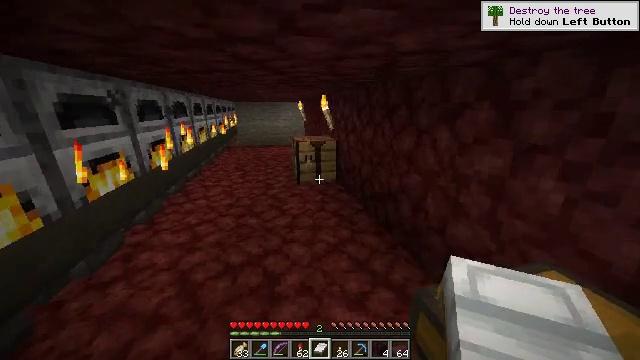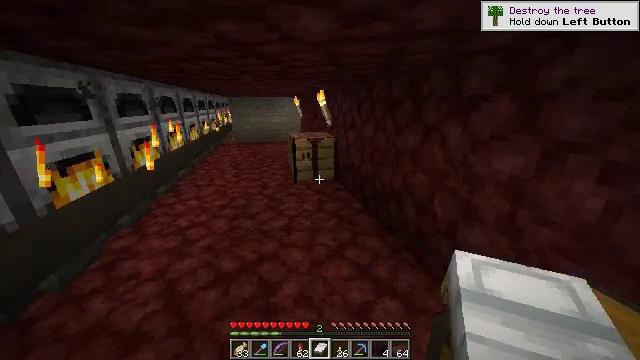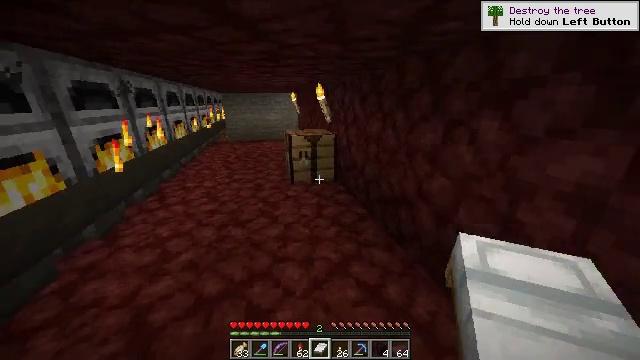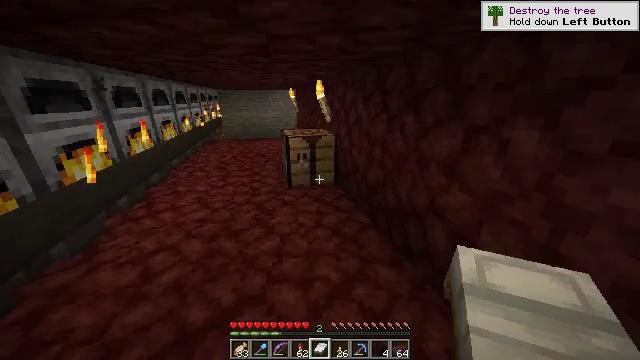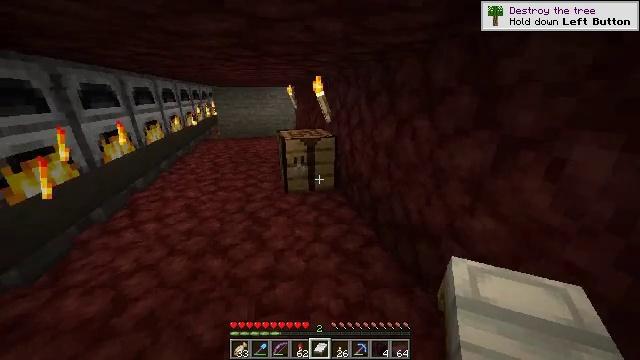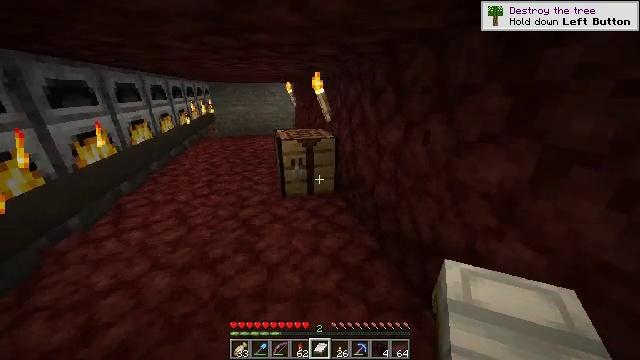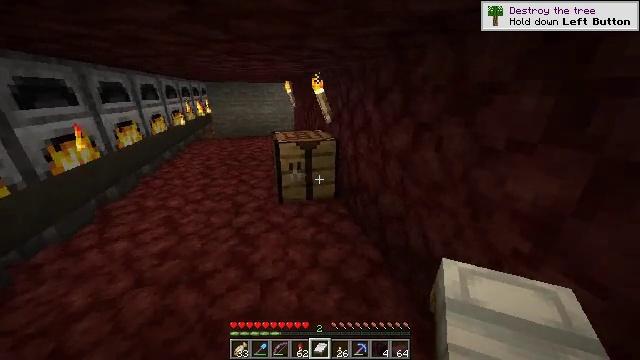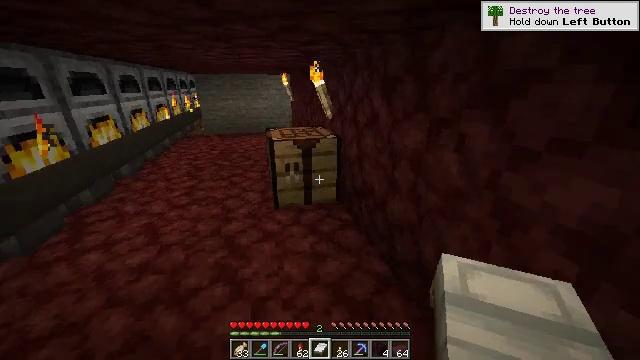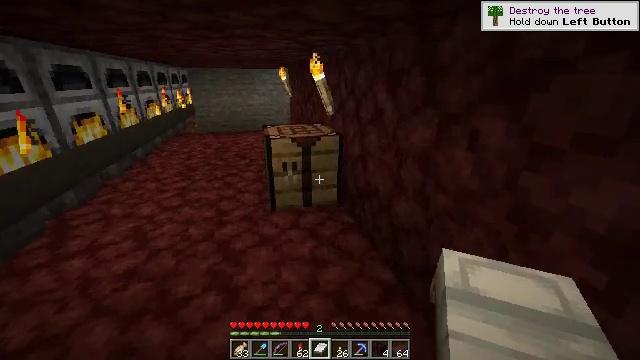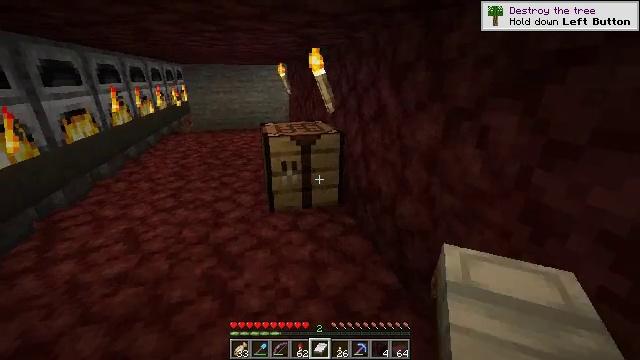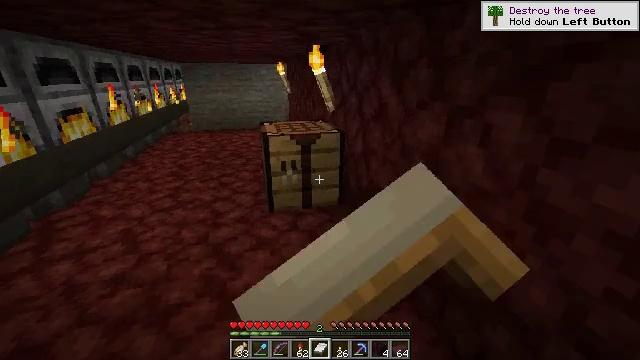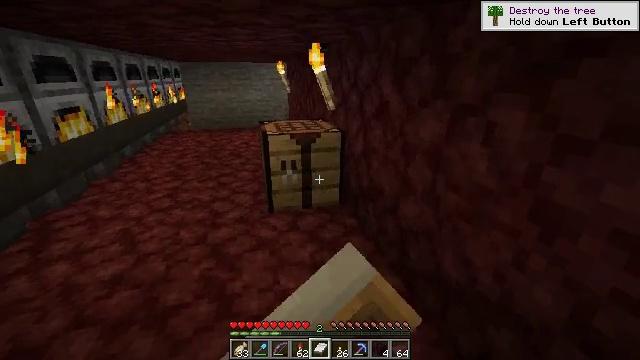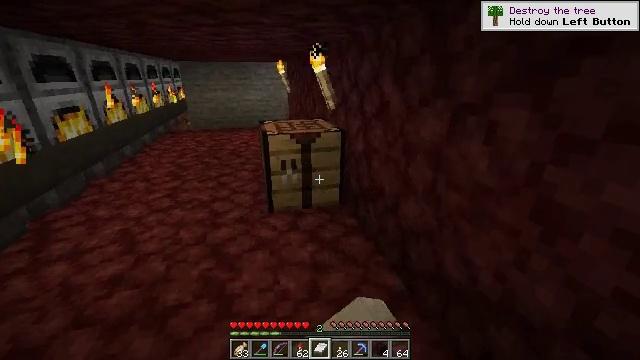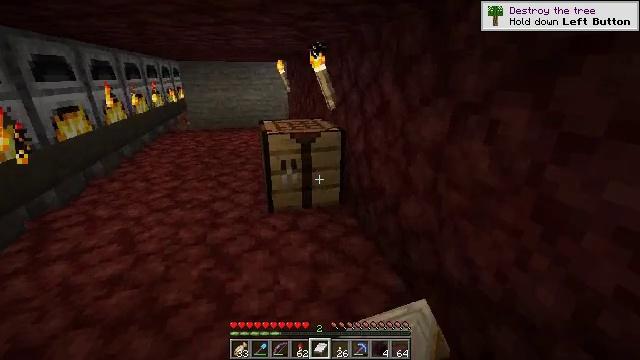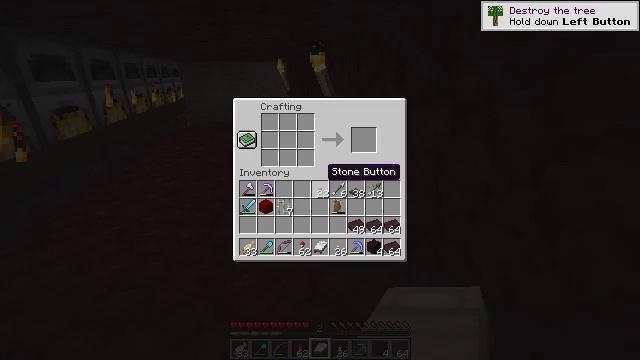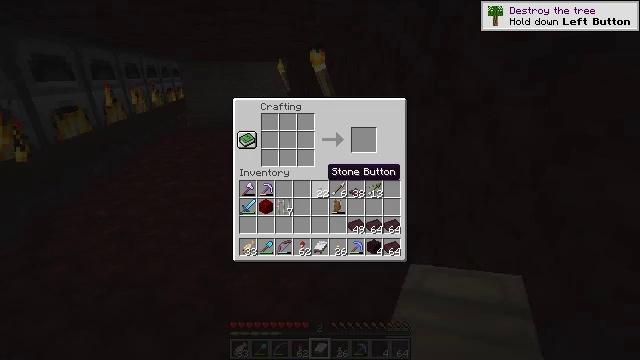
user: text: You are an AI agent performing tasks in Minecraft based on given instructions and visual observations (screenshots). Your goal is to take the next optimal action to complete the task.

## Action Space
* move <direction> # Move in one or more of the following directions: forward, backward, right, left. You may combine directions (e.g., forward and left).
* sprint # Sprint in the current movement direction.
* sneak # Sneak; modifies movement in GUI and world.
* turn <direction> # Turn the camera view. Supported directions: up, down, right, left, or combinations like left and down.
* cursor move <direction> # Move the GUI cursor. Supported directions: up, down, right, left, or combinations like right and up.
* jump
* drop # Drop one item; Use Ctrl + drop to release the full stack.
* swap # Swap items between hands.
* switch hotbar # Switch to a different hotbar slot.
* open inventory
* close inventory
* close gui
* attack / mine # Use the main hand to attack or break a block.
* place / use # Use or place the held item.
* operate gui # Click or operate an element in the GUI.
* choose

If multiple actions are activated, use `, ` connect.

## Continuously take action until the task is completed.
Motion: motion action
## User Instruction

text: Craft nether bricks from netherrack using a furnace.
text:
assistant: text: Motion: move forward, turn down
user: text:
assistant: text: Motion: move forward
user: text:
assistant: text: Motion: move forward
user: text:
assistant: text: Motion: move forward
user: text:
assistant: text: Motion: move forward
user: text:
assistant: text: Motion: no_op
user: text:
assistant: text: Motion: no_op
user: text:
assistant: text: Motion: no_op
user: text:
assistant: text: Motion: use / place
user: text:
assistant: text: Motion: use / place
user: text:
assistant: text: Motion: use / place
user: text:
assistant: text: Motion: no_op
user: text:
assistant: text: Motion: no_op
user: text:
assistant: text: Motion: no_op
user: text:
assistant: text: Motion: no_op
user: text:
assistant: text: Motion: no_op
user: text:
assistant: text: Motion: cursor move right
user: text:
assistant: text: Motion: cursor move right and down
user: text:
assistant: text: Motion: sneak, cursor move right and down
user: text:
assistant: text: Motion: sneak
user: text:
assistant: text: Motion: sneak, cursor move down
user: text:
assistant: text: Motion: sneak
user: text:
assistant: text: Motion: sneak
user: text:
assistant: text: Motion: sneak
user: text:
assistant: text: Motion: sneak
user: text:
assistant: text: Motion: sneak, choose
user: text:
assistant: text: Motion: sneak, choose
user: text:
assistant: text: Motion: sneak
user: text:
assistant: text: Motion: sneak, cursor move left
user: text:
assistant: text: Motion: sneak